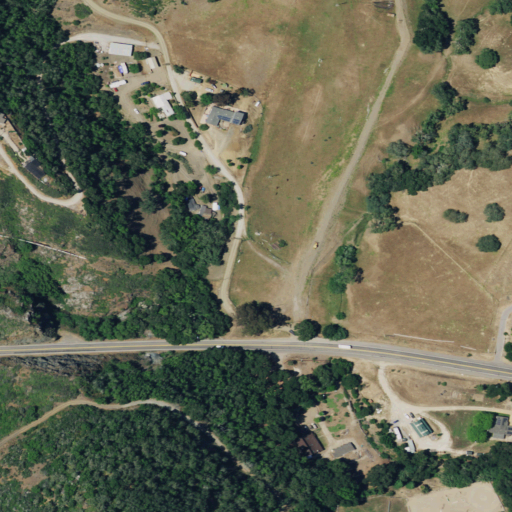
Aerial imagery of gap in California named Devils Gap containing shrub, open development, grassland, evergreen forest, mixed forest, low intensity development, and herbaceous wetlands